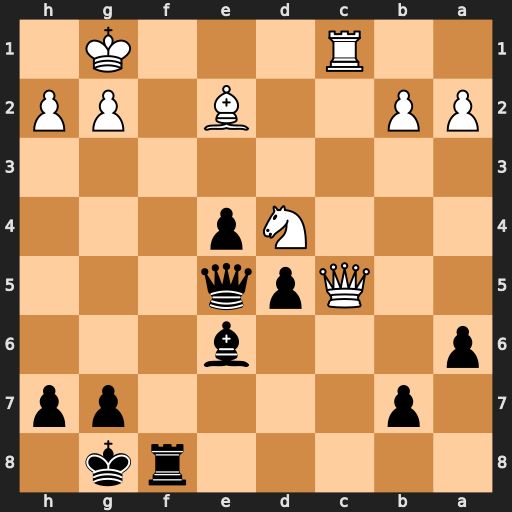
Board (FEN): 5rk1/1p4pp/p3b3/2Qpq3/3Np3/8/PP2B1PP/2R3K1
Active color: b
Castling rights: -
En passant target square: -
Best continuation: Rc8 Qxc8+ Bxc8 Rxc8+ Kf7